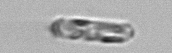
Label: Dactyliosolen_fragilissimus